Question: I am writing a VBA code in Excel to accomplish getting multiple rows into TextBox based on values selected in ComboBox. This is the following code that I have written. It is listing me only the last row but not all the rows that I would like to have. Ex. Column 76 is the where the ComboBox will show the values. If the values match then it should return me in the TextBox all values found in Column 77. i.e., If I select in my ComboBox BFSI, it should return me LIC of India & SBI. But my code returns only SBI.

'''
Private Sub ComboBox22_Change()
'Variable Declaration
Dim iRow, StartLine, EndLine As Integer
EndLine = 50
iRow = 6
'Clear Combobox2 before loading items
TextBox21.Text = ""
For StartLine = 1 To EndLine
If ComboBox22.Text = Sheets("Pivots").Cells(iRow, 76) Then
TextBox21.Text = Sheets("Pivots").Cells(iRow, 77)
End If
iRow = iRow + 1
Next StartLine
End Sub
'''
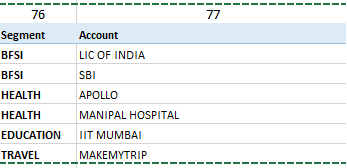
Answer: Yes, your code will do that. The problem is that when it gets to the second "BFSI" cell, it will the first item from column 77 instead of appending it. Change this line
'''
TextBox21.Text = Sheets("Pivots").Cells(iRow, 77)
'''
to
'''
TextBox21.Text = TextBox21.Text & "&" & Sheets("Pivots").Cells(iRow, 77)
'''
The values from column 77 will then be to your TextBox value. In my example, they will be separated with a '&' symbol, adapt to match your needs.